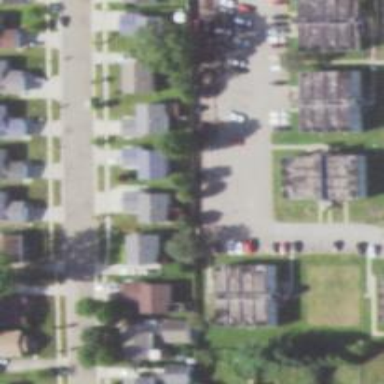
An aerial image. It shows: Living street.